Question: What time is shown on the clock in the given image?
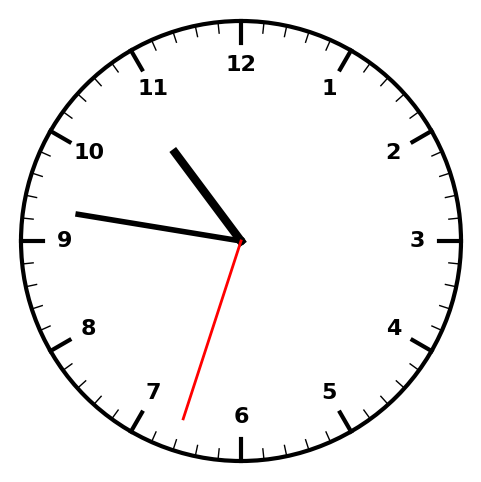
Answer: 10:46:33